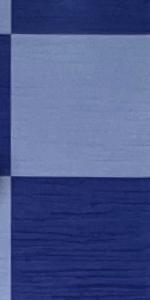
Label: Empty